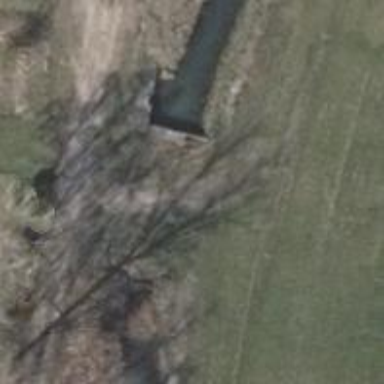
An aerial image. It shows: Weir in waterway.